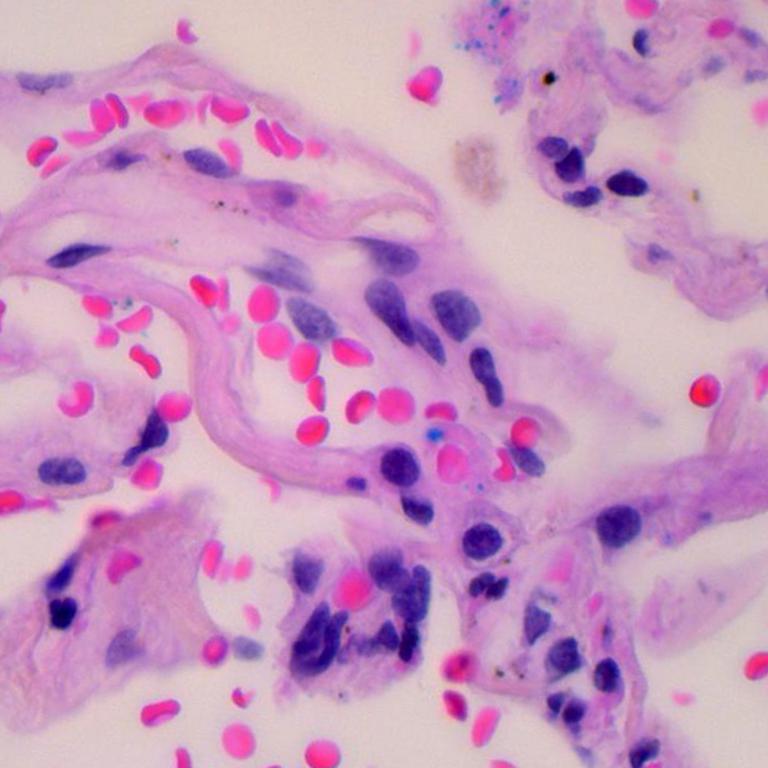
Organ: lung
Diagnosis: benign